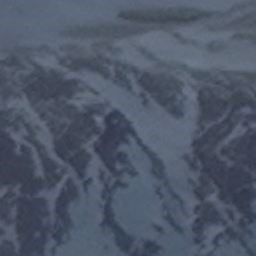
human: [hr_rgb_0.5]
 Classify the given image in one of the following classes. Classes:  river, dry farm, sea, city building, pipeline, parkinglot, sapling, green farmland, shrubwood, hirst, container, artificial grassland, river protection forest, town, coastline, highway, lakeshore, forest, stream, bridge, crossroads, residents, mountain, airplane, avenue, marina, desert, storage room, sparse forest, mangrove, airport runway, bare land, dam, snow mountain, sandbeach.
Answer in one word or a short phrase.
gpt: snow mountain